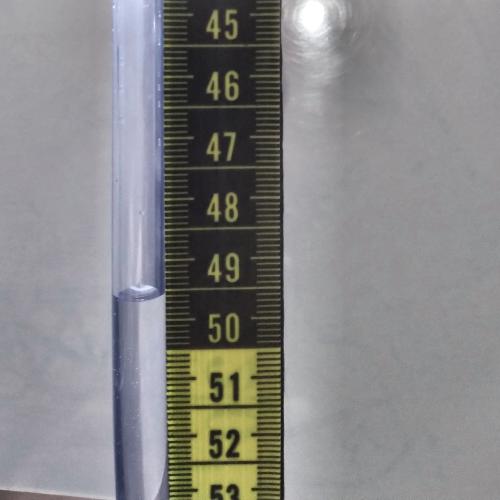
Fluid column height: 49.6 cm